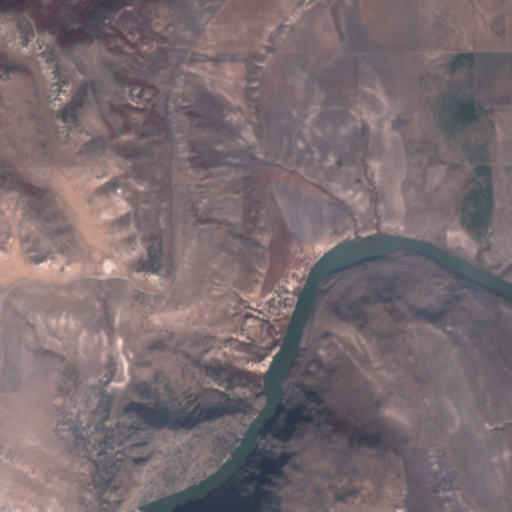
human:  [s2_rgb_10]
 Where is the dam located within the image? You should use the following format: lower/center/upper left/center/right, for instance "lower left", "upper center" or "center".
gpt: The dam is located in the lower left of the image.
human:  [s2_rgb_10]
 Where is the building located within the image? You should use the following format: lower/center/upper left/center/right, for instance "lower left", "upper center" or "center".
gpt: The building is located in the center left of the image.
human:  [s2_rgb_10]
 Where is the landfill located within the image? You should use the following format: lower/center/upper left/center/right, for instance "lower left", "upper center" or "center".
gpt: There is no landfill in the image.